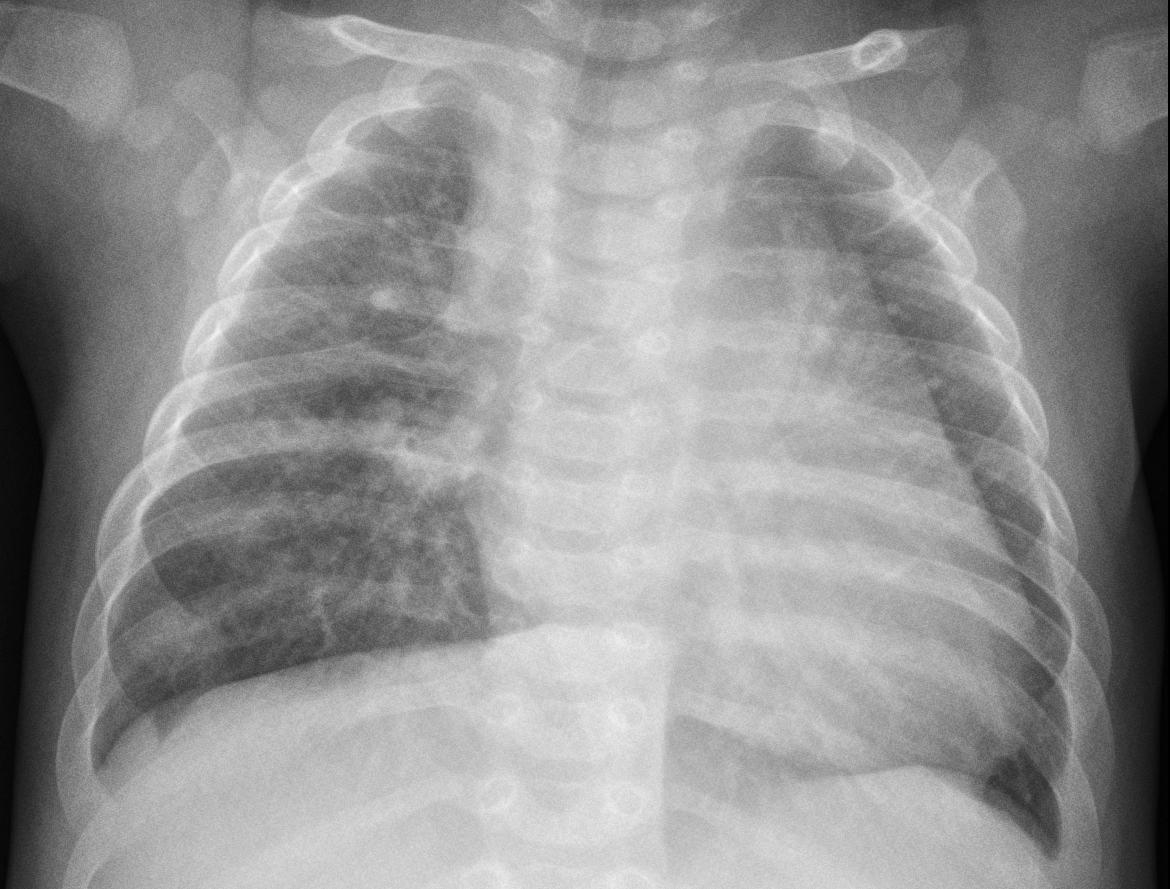
Diagnosis: PNEUMONIA